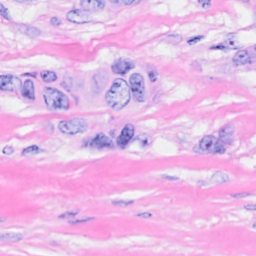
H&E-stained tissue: Breast